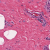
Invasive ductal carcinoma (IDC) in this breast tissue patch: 0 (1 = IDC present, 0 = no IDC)